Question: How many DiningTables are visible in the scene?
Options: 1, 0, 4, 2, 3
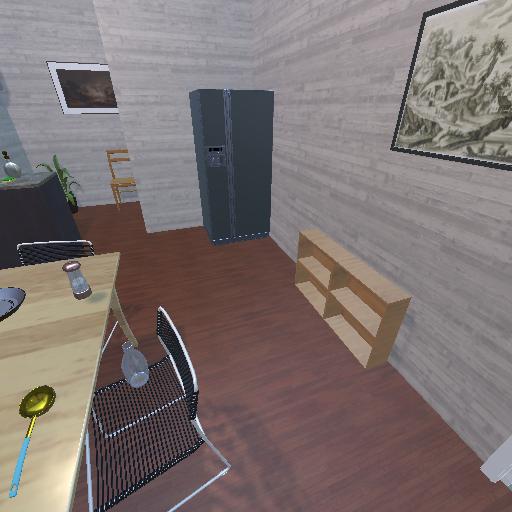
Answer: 1